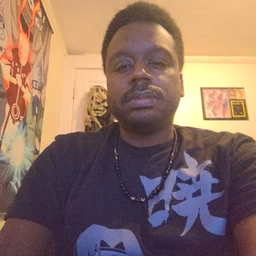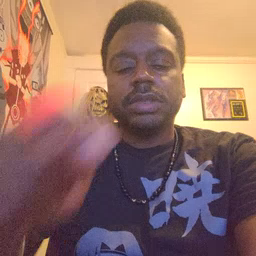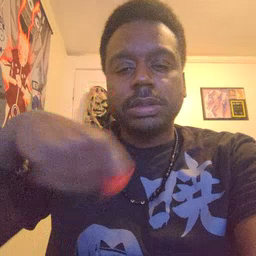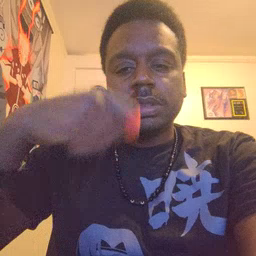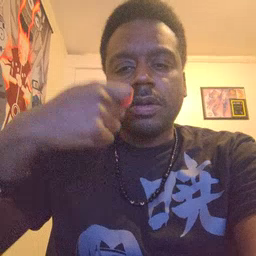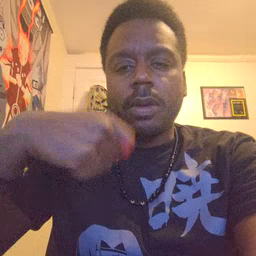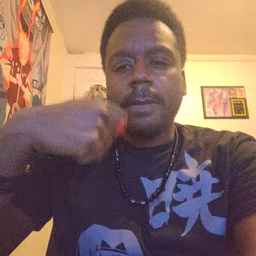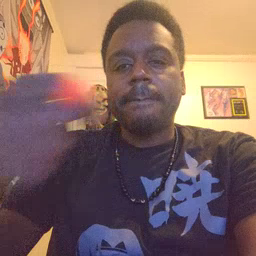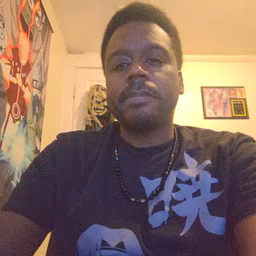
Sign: cereal